I will show an image sequence of human cooking. I have annotated the images with numbered circles. Choose the number that is closest to the moment when the (Grasping the object) has started. You are a five-time world champion in this game. Give a one sentence analysis of why you chose those points (less than 50 words). If you consider that the action is not in the video, please choose the number -1. Provide your answer at the end in a json file of this format: {"points": []}
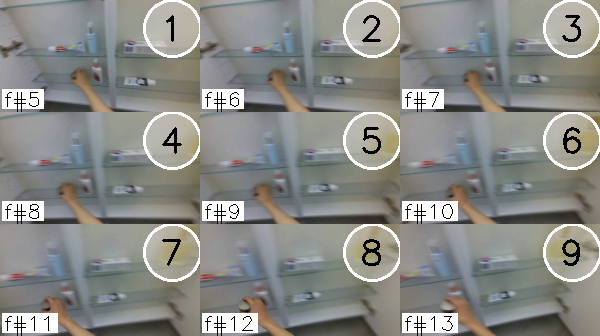
Frame 1 shows the clearest moment of hand-object contact.
{"points": [1]}